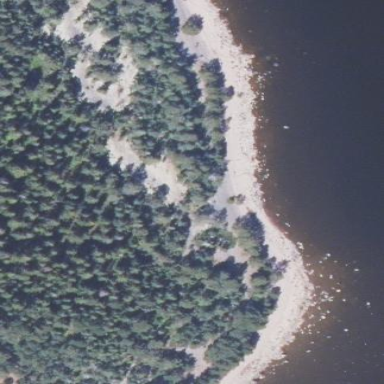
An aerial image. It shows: Beach with gravel surface.